Question: In older versions of IntelliJ I remember that Safe Delete was always activated by default, or at least it remembered the last state that I left it in. Now in Intellij 14.0.2, whenever I go to delete, when I'm prompted whether I want to execute Safe Delete, the , , and check boxes are always unchecked and I have to go check them again ever time that I delete. Is there some way that I can change this?
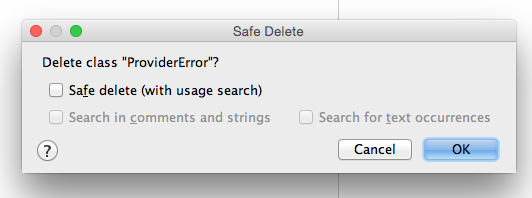
Answer: Sounds like some regression. You should report it as a bug on youtrack.jetbrains.com. In the meanwhile, here is a possible workaround:
There is a action in which is mapped to + ( + on Mac) by default. You can use this shortcut (or remap it to something else) for invoking safe delete directly.
When you invoke the Safe delete dialog using this action there are two checkboxes (Search in comments and strings, Search for text occurences). Those are not checked by default, but when you invoke the Safe delete action again, IntelliJ remembers the previous options (which is another reason to think that the behavior for the normal delete dialog is a bug).

Give it a try